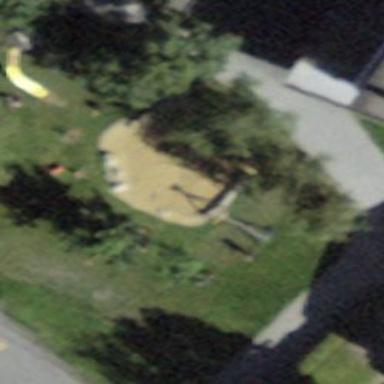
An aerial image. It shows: Sandpit at the playground.